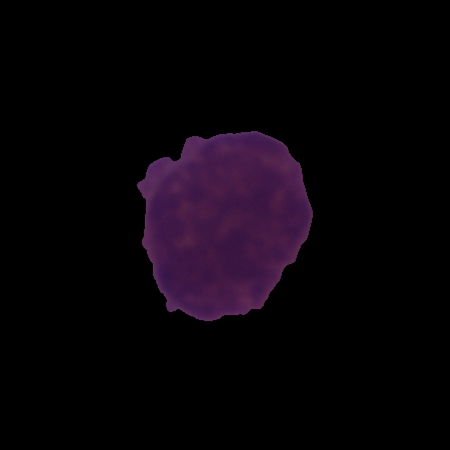
Label: healthy